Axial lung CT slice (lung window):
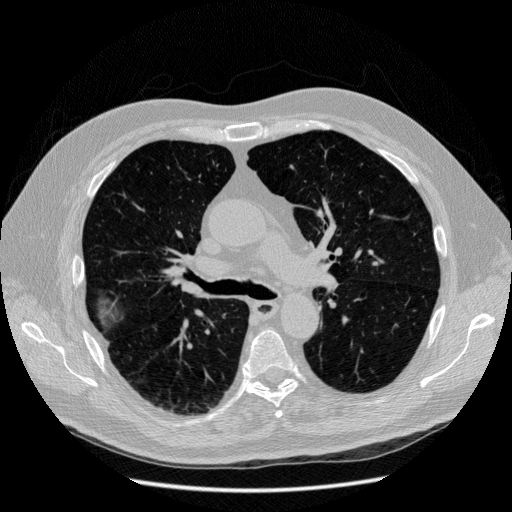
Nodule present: no